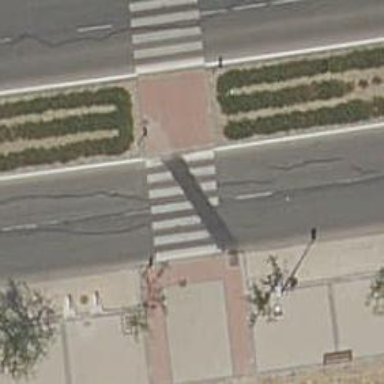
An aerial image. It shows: Zebra crossing on the road.